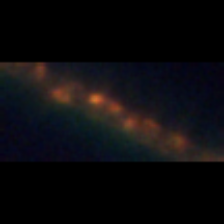
Taxon: Chaetoceros
Group: Diatoms